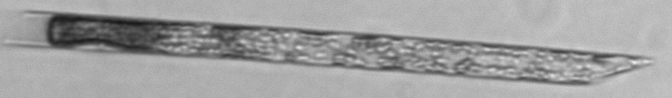
Label: Rhizosolenia